Field crop: maize
Growth stage: 2
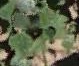
Species: chenopodium